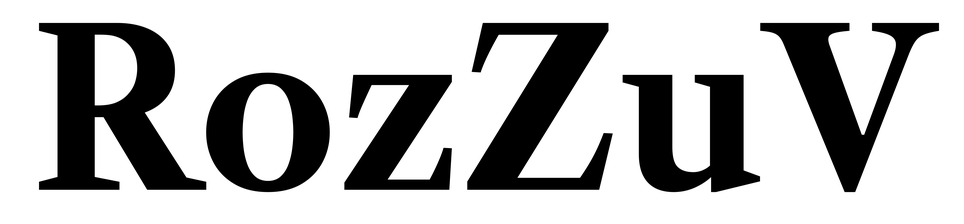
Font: LibreCaslonText_Bold